Field crop: maize
Growth stage: 1
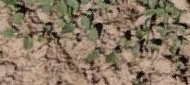
Species: convolvulus